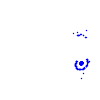
Particle: electron